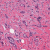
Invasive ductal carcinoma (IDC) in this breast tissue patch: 0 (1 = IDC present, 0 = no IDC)